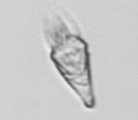
Label: Paratontonia_gracillima